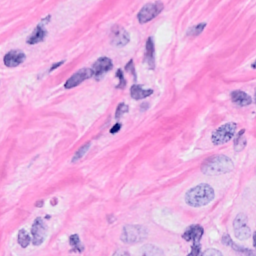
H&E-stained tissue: Breast